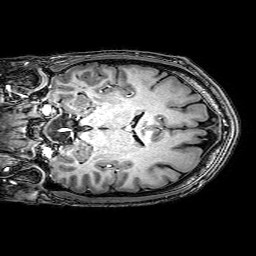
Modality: T1w
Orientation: coronal
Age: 26
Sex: male
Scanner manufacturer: philips
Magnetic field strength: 3 T
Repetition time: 0.009 s
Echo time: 0.00351 s